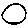
Label: circle